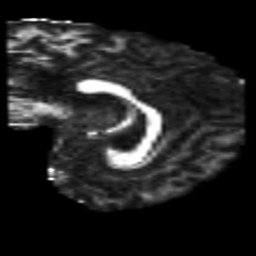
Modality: FA
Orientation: sagittal
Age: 45
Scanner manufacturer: philips
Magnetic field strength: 3 T
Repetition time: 8.6 s
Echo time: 0.127 s